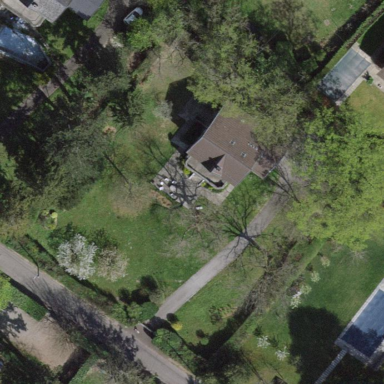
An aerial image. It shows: Garden surrounded by fence.